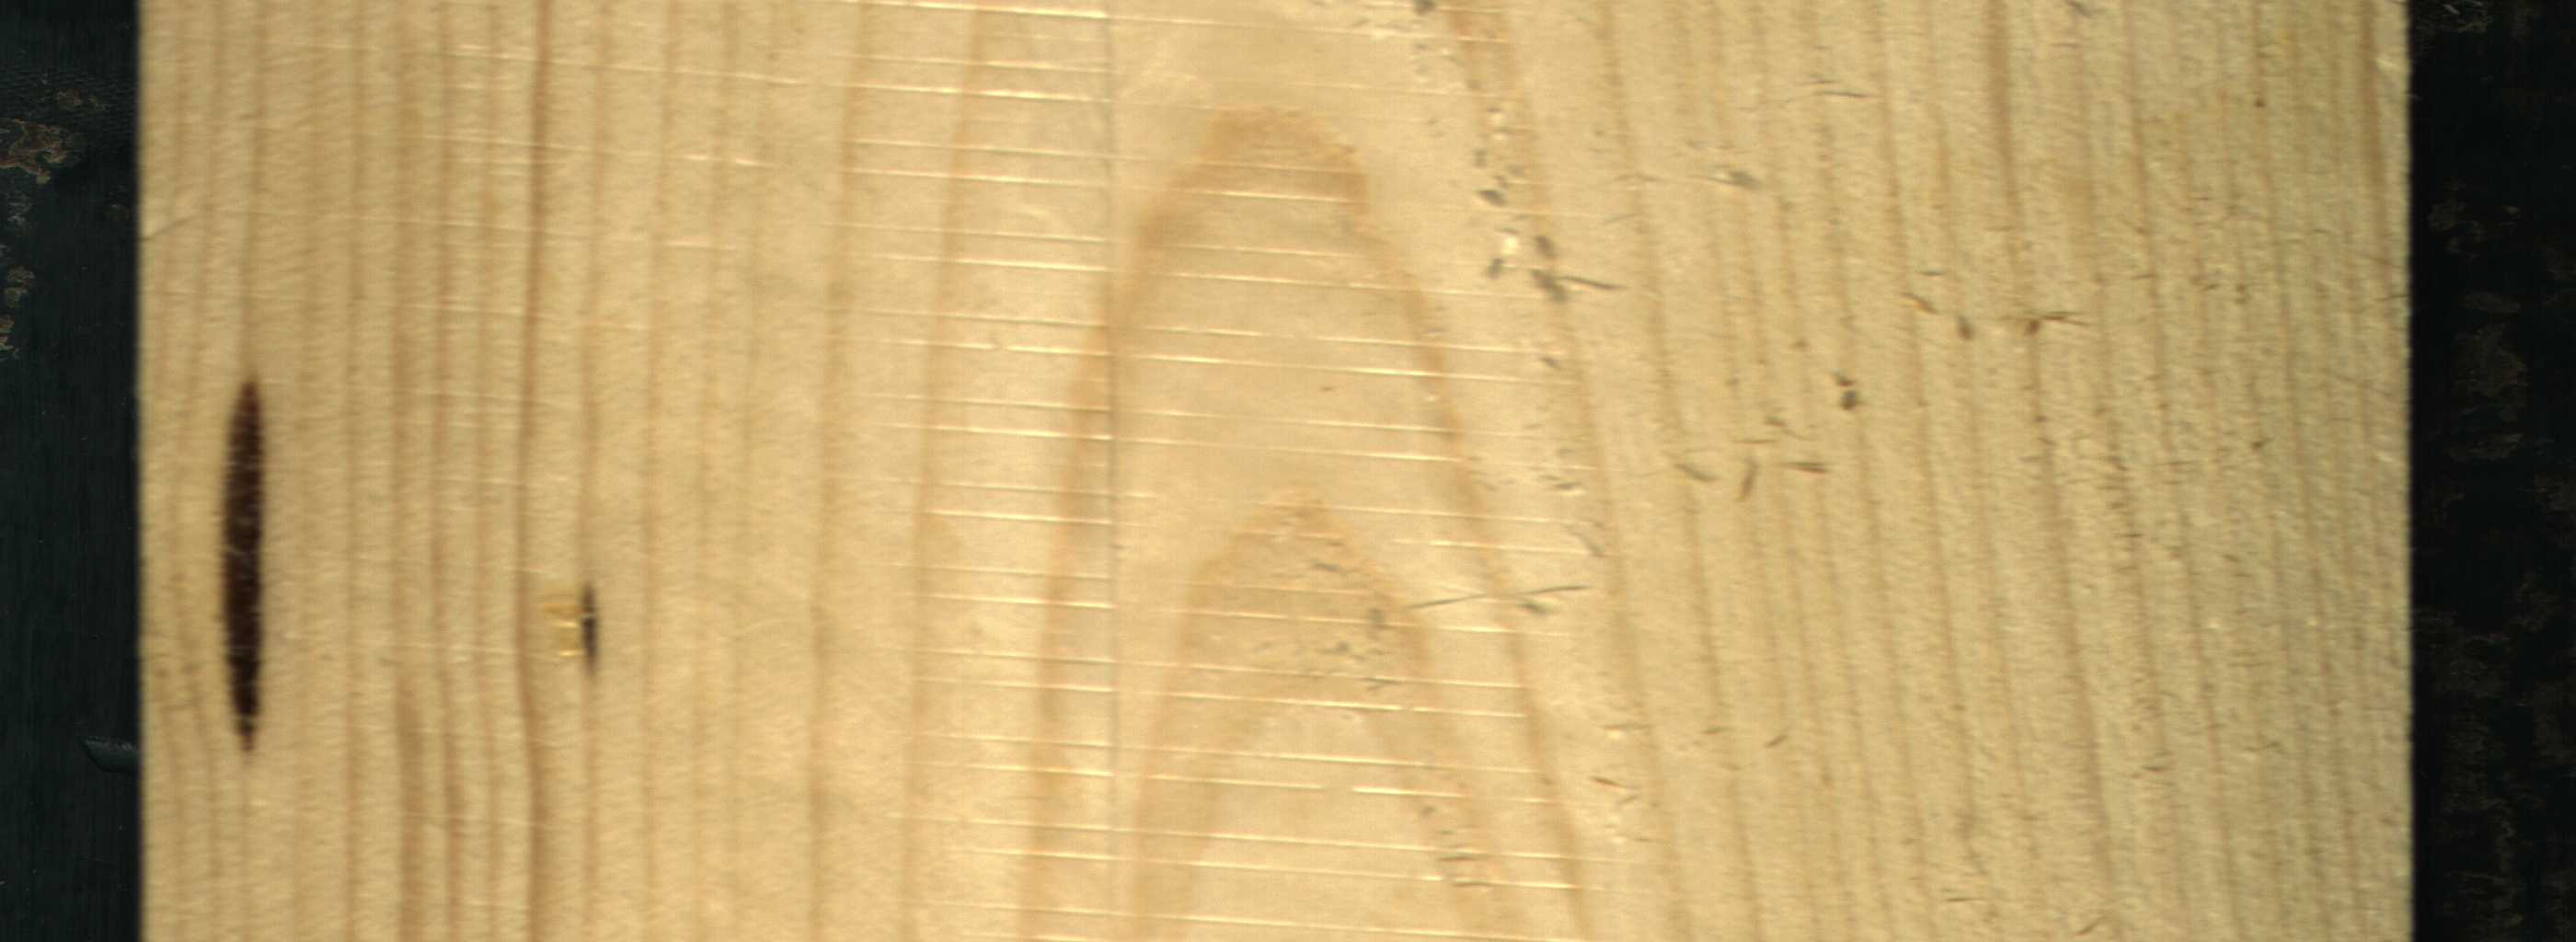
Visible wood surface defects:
resin
resin